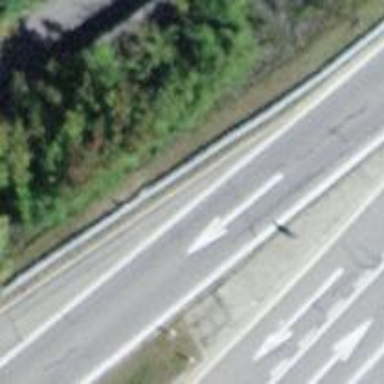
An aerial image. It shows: Guard rail.